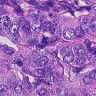
Metastatic tissue present: yes